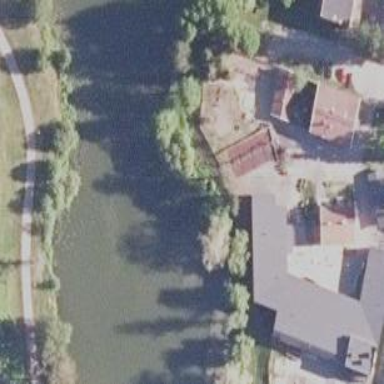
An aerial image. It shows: Kindergarten.